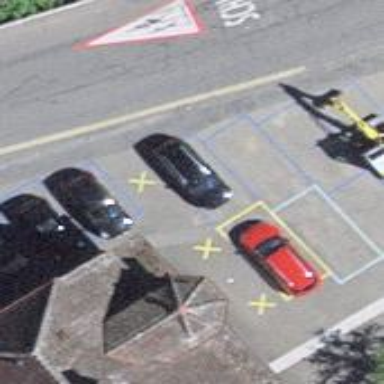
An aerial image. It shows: Car-sharing service available at this location.